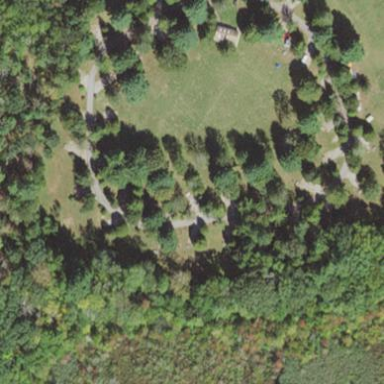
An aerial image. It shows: Standard camp site with tents and caravans.